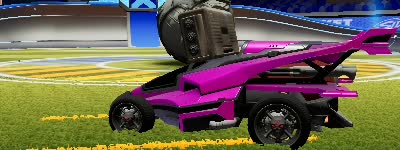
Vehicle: aftershock